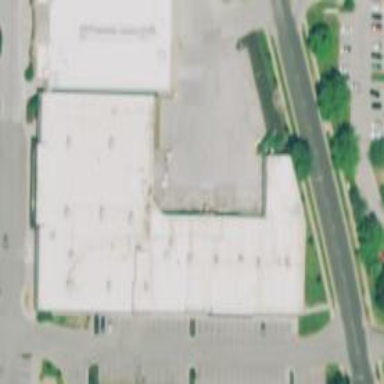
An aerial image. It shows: Retail building.